Question: So I am trying to test the simple feature of forgot password.I am newbie, so excuse me if its a silly question.
Here, I have to enter user email in forgot_password form which sends me a link in an email to reset password.
I am reaching inside the email, but when it clicks the link,page ends up on error page

'''
it "sends reset password email on submit",:js=> true, :focus=>true do
visit "/login"
click_link "Forgot Password?"
sleep 1
fill_in "email", :with => @user.email
click_button "Submit"
email = open_email(@user.email)
email.should deliver_to(@user.email)
#email.should have_subject("FlinkMusic - Forgot you password")
click_first_link_in_email
page.should have_content ("Reset your password")
fill_in "Password ", :with => "password1"
fill_in "Repeat Password", :with => "password1"
click_button "Reset Password"
page.should have_content "Your password has been reset.Please log in."
end
'''
here is my spec_helper
'''
require 'rubygems'
require 'spork'
Spork.prefork do
ENV["RAILS_ENV"] ||= 'test'
require File.expand_path("../../config/environment", __FILE__)
require 'rspec/rails'
require 'rspec/autorun'
require 'capybara/rspec'
require "capybara-screenshot"
require 'factory_girl_rails'
Dir[Rails.root.join("spec/support/**/*.rb")].each {|f| require f}
#Capybara.defualt_wait_time = 10
if ENV['BROWSER_TEST']
Capybara.register_driver :selenium do |app|
Capybara::Selenium::Driver.new(app, :browser => :chrome)
end
else
Capybara.javascript_driver = :selenium
end
RSpec.configure do |config|
config.include Capybara::DSL
config.include(EmailSpec::Helpers)
config.include(EmailSpec::Matchers)
config.treat_symbols_as_metadata_keys_with_true_values = true
config.filter_run :focus => true
config.run_all_when_everything_filtered = true
'''
Is there anything I am missing it needs?
Thanks!
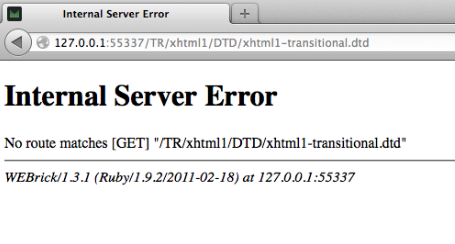
Answer: The problem was 'click_first_link_in_email'. This was not clicking the real link.
I had to use 'visit_in_email('Reset Password')' to make it open the Reset Password page.